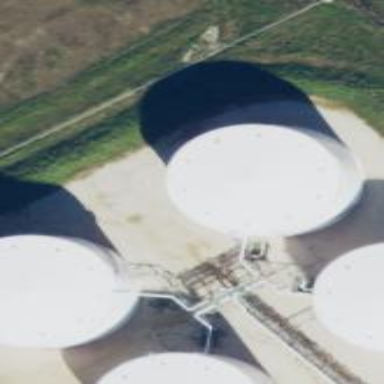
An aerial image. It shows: Storage tank which is man-made and housed in building.